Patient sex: F
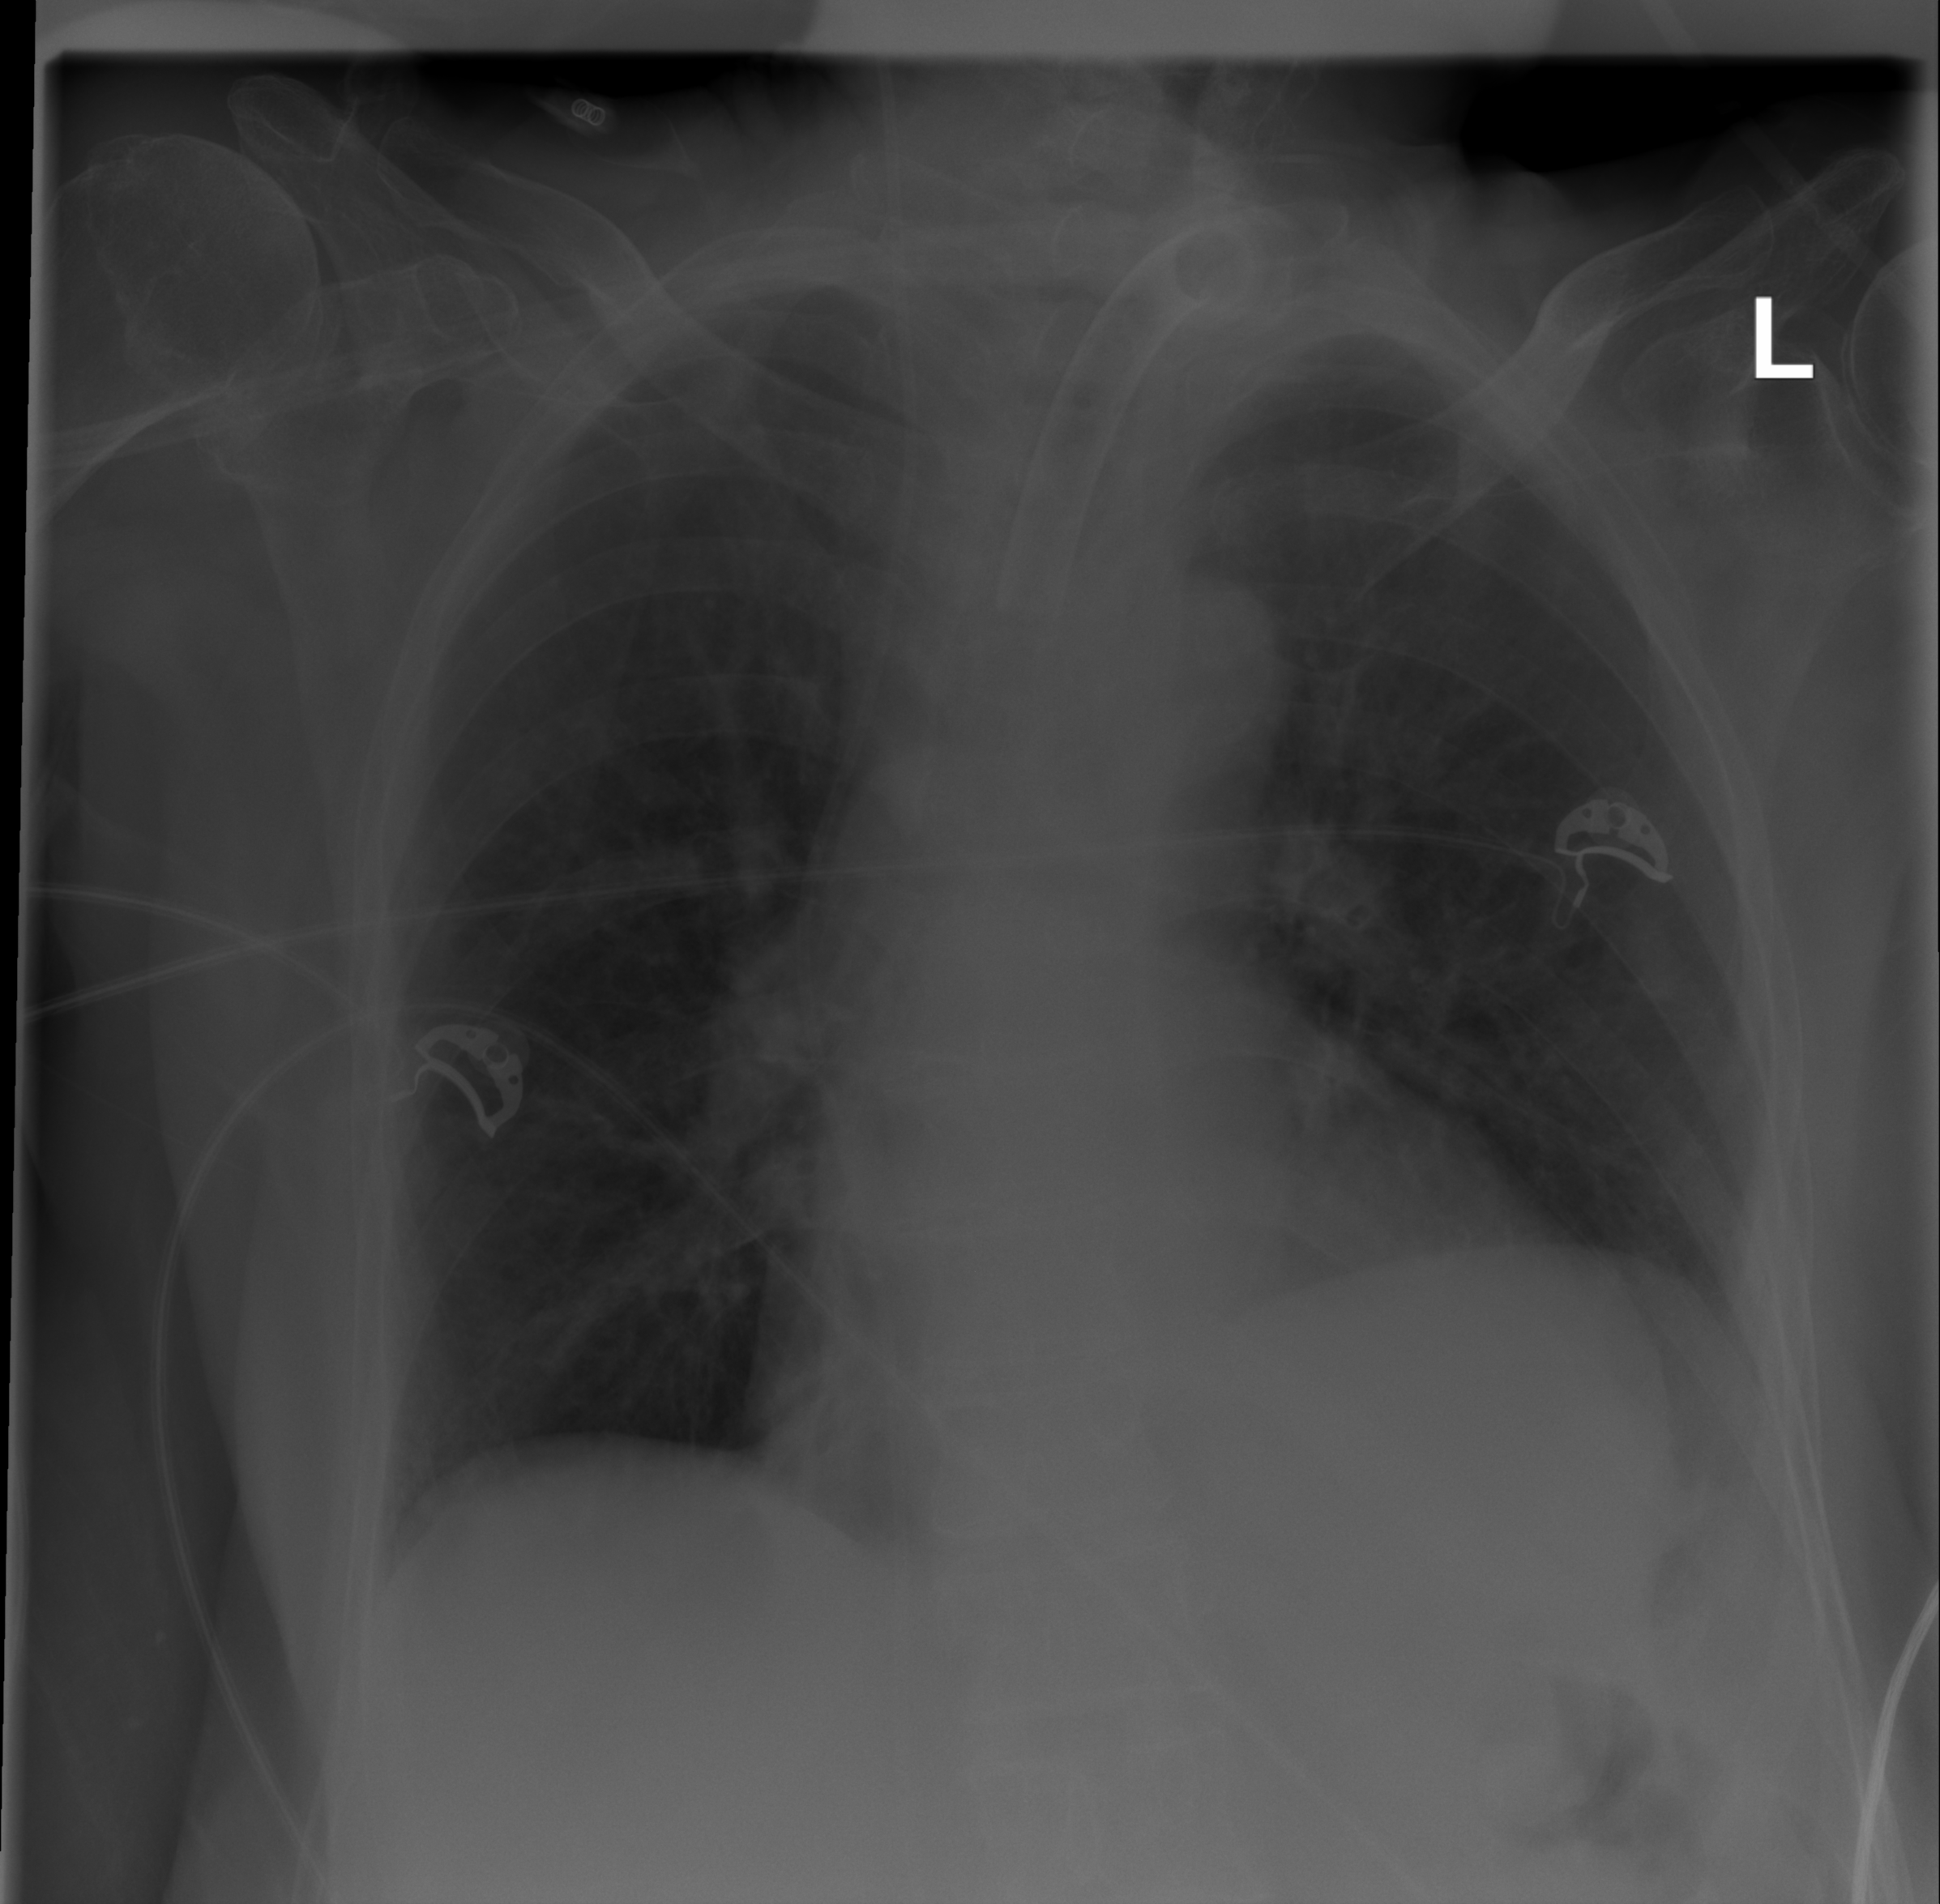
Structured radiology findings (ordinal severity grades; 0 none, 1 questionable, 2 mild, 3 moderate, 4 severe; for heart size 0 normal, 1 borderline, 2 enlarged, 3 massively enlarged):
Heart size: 2
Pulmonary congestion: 0
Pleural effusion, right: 0
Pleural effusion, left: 0
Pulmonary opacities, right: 0
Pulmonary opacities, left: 1
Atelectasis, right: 2
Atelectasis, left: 2